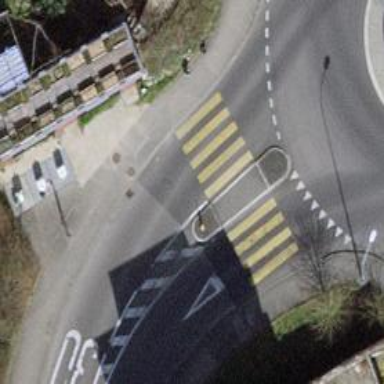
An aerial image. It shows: Crossing with island in the road.